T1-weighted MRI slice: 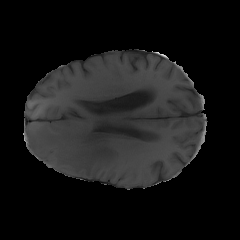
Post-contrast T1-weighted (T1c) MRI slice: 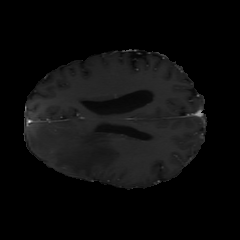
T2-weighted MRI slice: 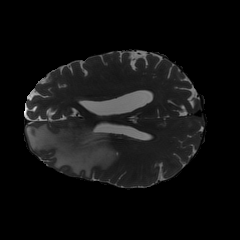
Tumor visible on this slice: yes